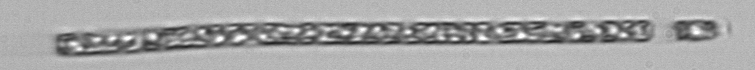
Label: Leptocylindrus